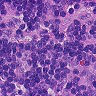
Metastatic tissue present: no